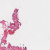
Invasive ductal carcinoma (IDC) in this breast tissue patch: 0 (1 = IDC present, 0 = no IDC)